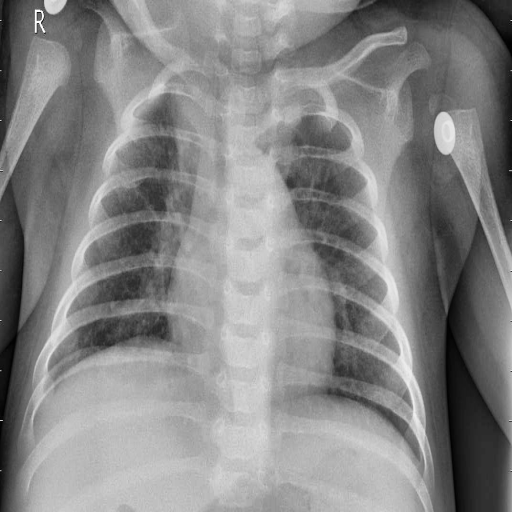
Finding: PNEUMONIA